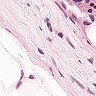
Metastatic tissue present: no